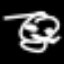
Label: frog